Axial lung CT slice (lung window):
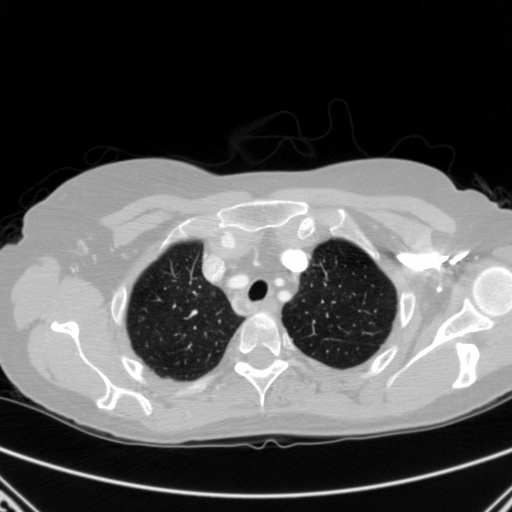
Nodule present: no